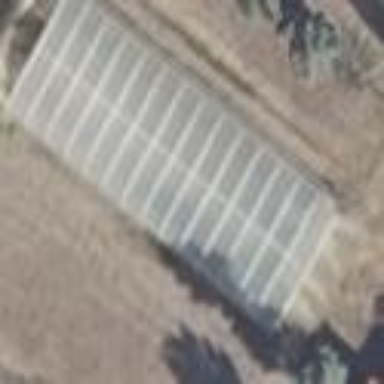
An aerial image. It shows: Greenhouse used for horticulture.